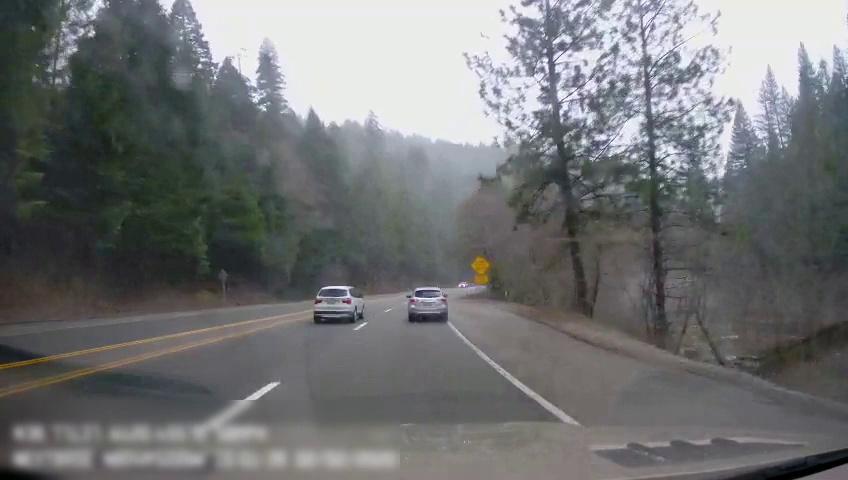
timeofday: Day
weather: Cloudy
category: Drivable Space
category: Vehicles | SUV
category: Vehicles | Truck
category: Vehicles | SUV
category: Lanes | Opposite Lane
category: Lanes | Current Lane
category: Lanes | Current Lane
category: Lanes | Opposite Lane
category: Lanes | Alternate Lane
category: Lanes | Alternate Lane
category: Lanes | Alternate Lane
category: Traffic | Signs
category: Traffic | Signs